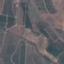
Label: PermanentCrop